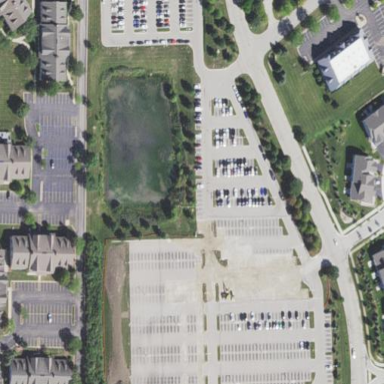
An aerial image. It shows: Parking area with asphalt surface.